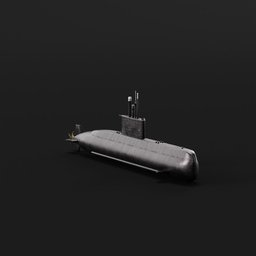
Label: mechanical